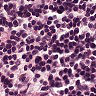
Metastatic tissue present: no